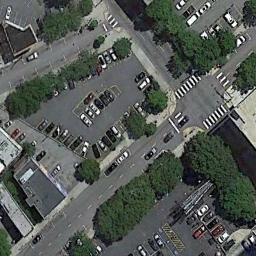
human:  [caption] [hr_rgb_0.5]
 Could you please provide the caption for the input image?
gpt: The parking lot is next to some buildings and trees .

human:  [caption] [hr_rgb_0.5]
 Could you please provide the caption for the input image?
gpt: Some parking lots have some neatly arranged cars and trees .

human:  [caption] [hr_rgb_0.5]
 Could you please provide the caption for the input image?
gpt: Many trees are beside the parking lot .

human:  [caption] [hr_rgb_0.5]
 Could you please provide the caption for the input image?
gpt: There is a white building by the parking lot .

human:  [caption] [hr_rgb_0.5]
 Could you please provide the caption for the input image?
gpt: There are some green trees beside the parking lots .